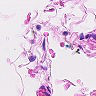
Metastatic tissue present: no